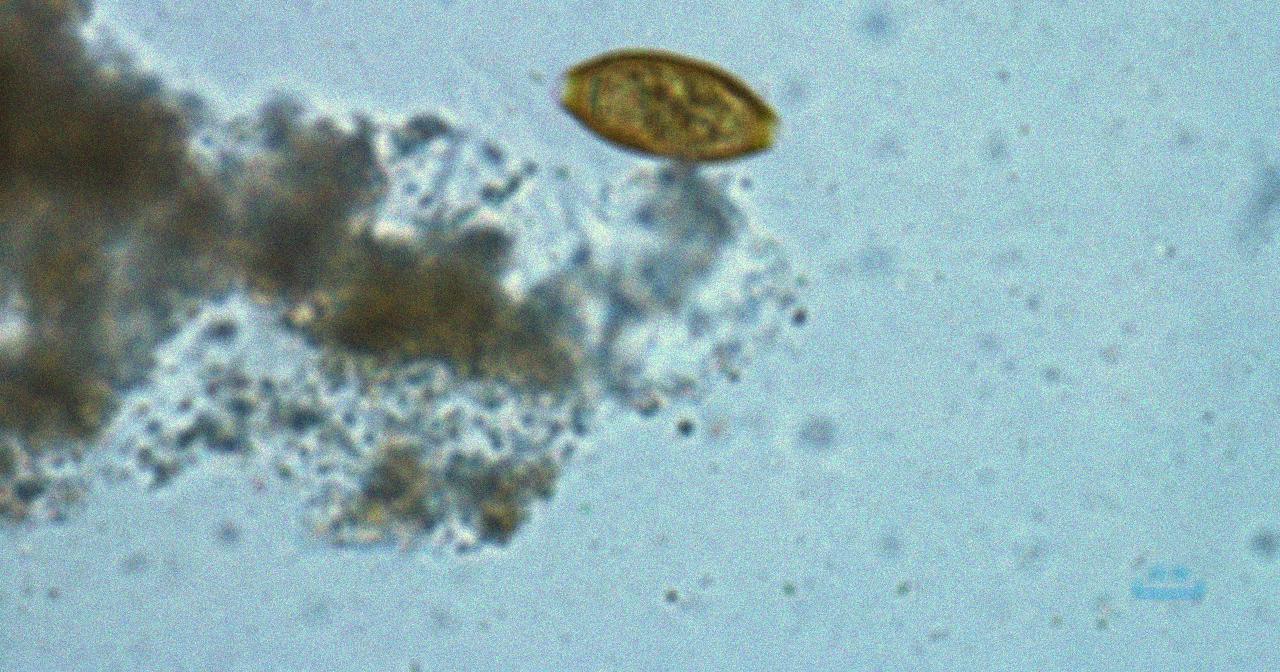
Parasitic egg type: Trichuris trichiura